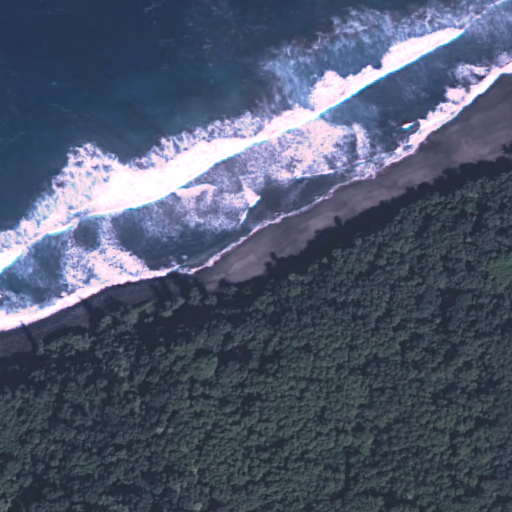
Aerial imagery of beach in Hawaii named ‘Awahua Beach containing only unknown